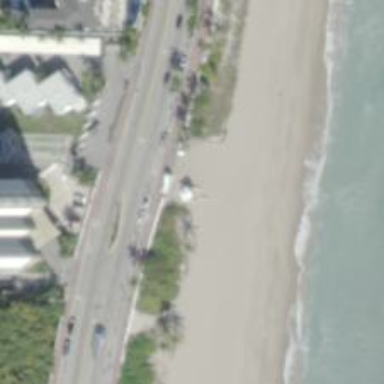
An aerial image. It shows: Emergency lifeguard tower.